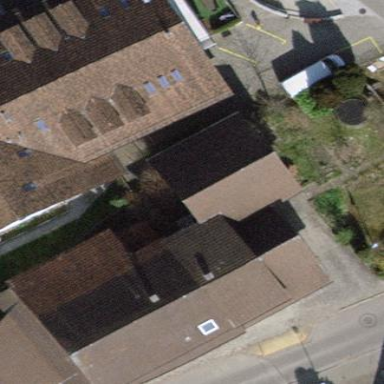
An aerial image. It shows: Terrace building.